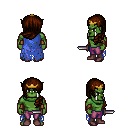
a pixel art fantasy rpg character, male body template, orc, green skin, blue tattered cape, magenta pants, brown left-swept hairstyle, gold tiara, leather bracers, maroon shoes, dagger, four views (front, back, left, right), 2x2 character sprite sheet, small pixel art, hard edges, no anti-aliasing